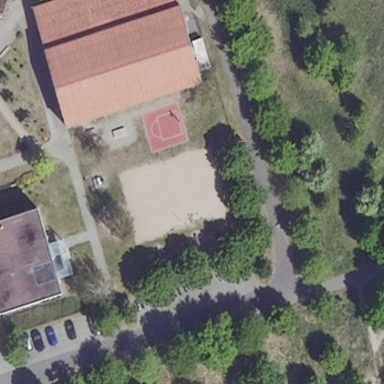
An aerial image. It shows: Beach volleyball pitch for leisure activities.